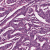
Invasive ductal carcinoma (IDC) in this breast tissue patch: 1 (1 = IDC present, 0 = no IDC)